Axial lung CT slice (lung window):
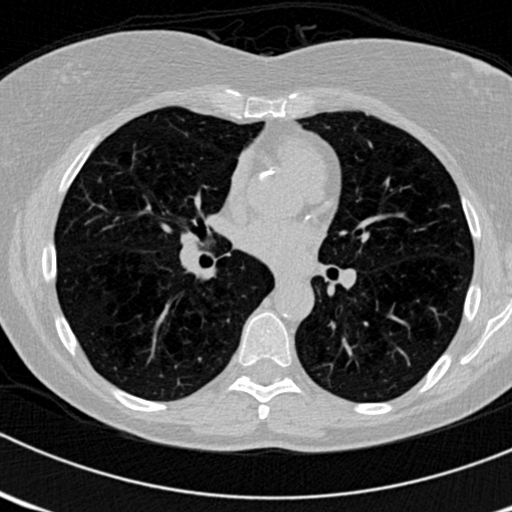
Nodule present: no